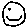
Label: smiley face